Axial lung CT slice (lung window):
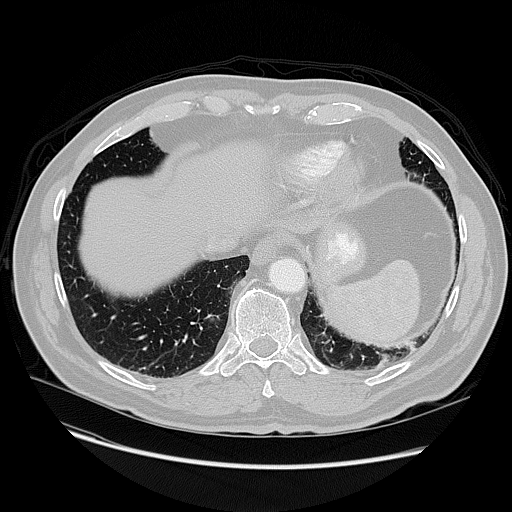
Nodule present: no